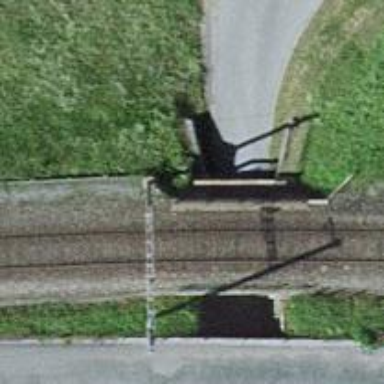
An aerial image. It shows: Railway bridge with electrified contact line. There is one track on the bridge.